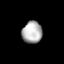
Tissue: lung
Cell type: T cells
Senescence score: 0.2407
Nuclear area (px): 430
Mean DAPI intensity: 177.405